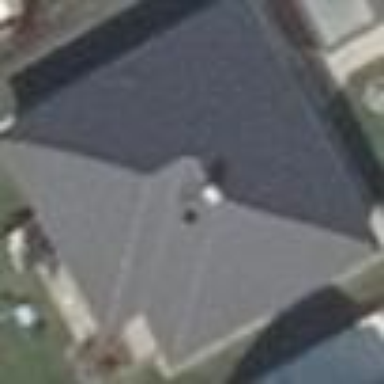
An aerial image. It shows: Detached building with hipped roof shape.